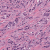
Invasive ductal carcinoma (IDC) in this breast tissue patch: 1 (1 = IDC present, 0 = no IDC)